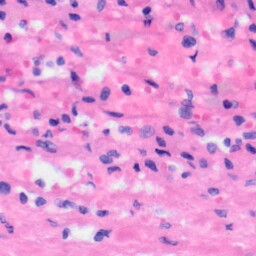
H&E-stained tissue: Liver